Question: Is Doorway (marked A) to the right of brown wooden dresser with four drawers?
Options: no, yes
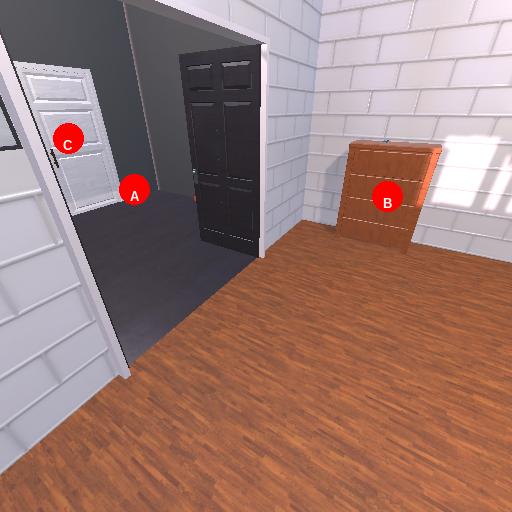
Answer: no